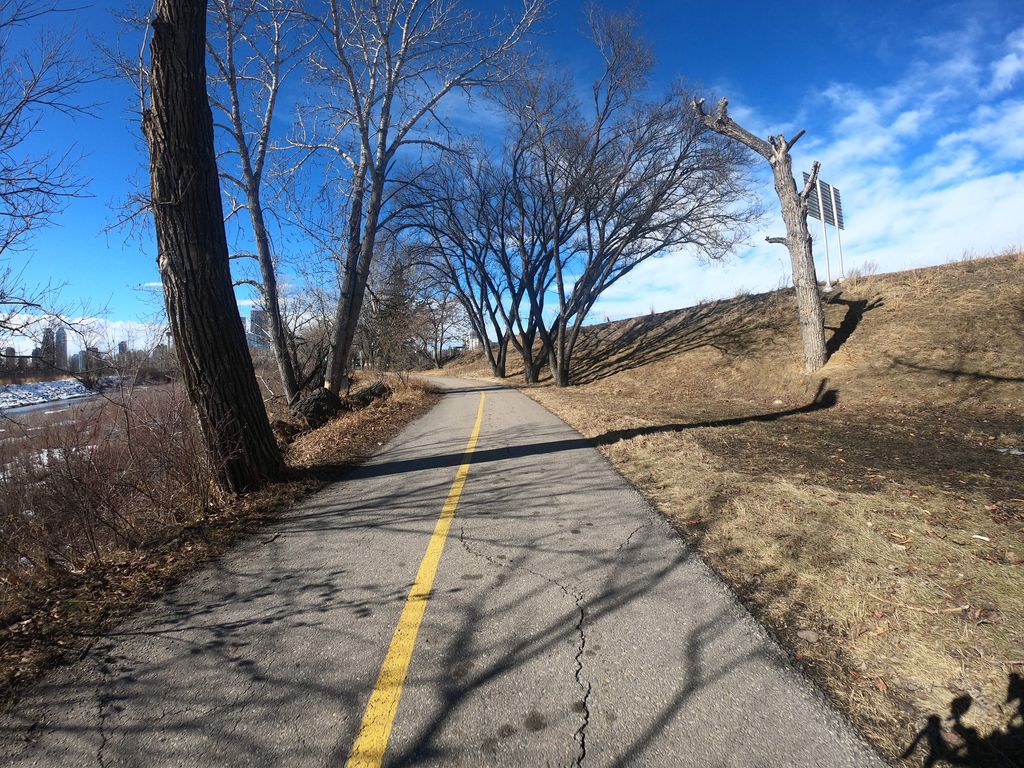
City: calgary